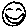
Label: smiley face